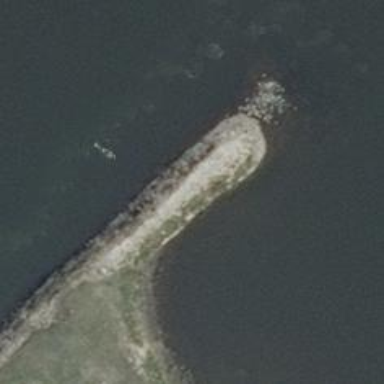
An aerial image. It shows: Breakwater structure.